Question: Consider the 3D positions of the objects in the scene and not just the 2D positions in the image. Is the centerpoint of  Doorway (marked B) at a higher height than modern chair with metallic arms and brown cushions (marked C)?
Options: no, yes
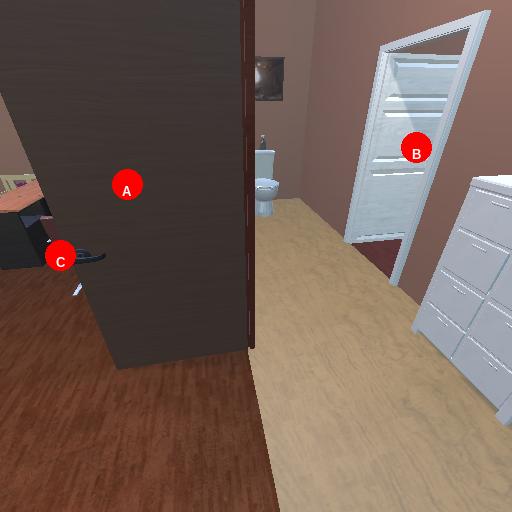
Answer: no